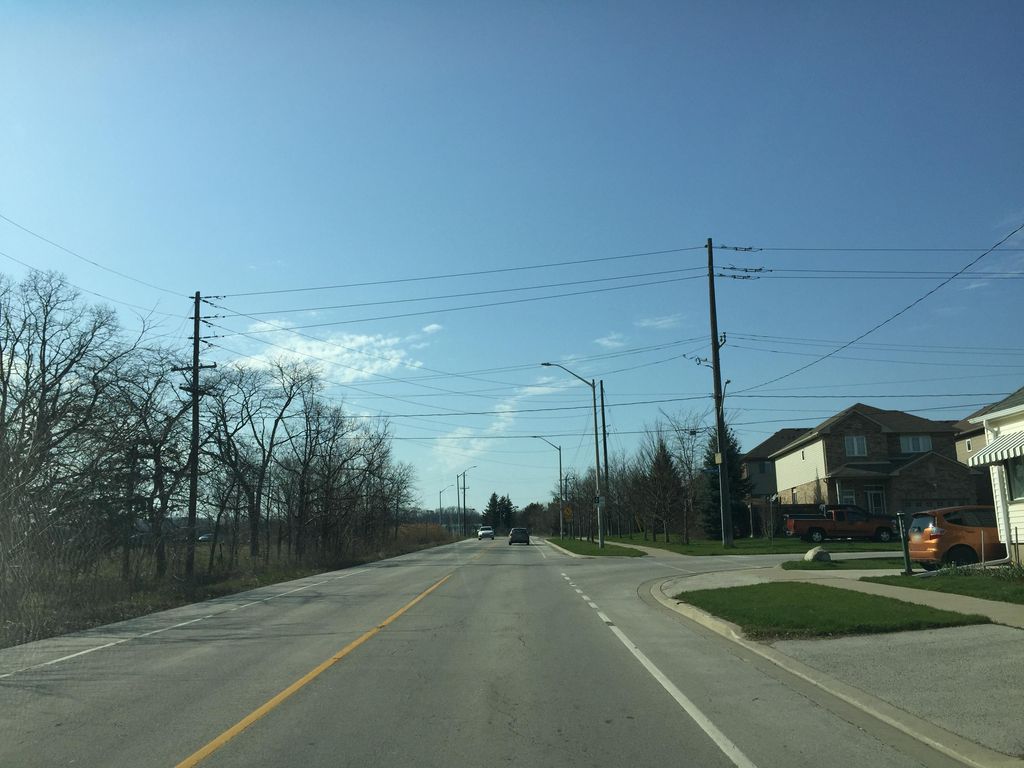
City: hamilton